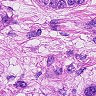
Metastatic tissue present: yes